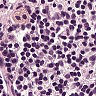
Metastatic tissue present: no